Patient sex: M
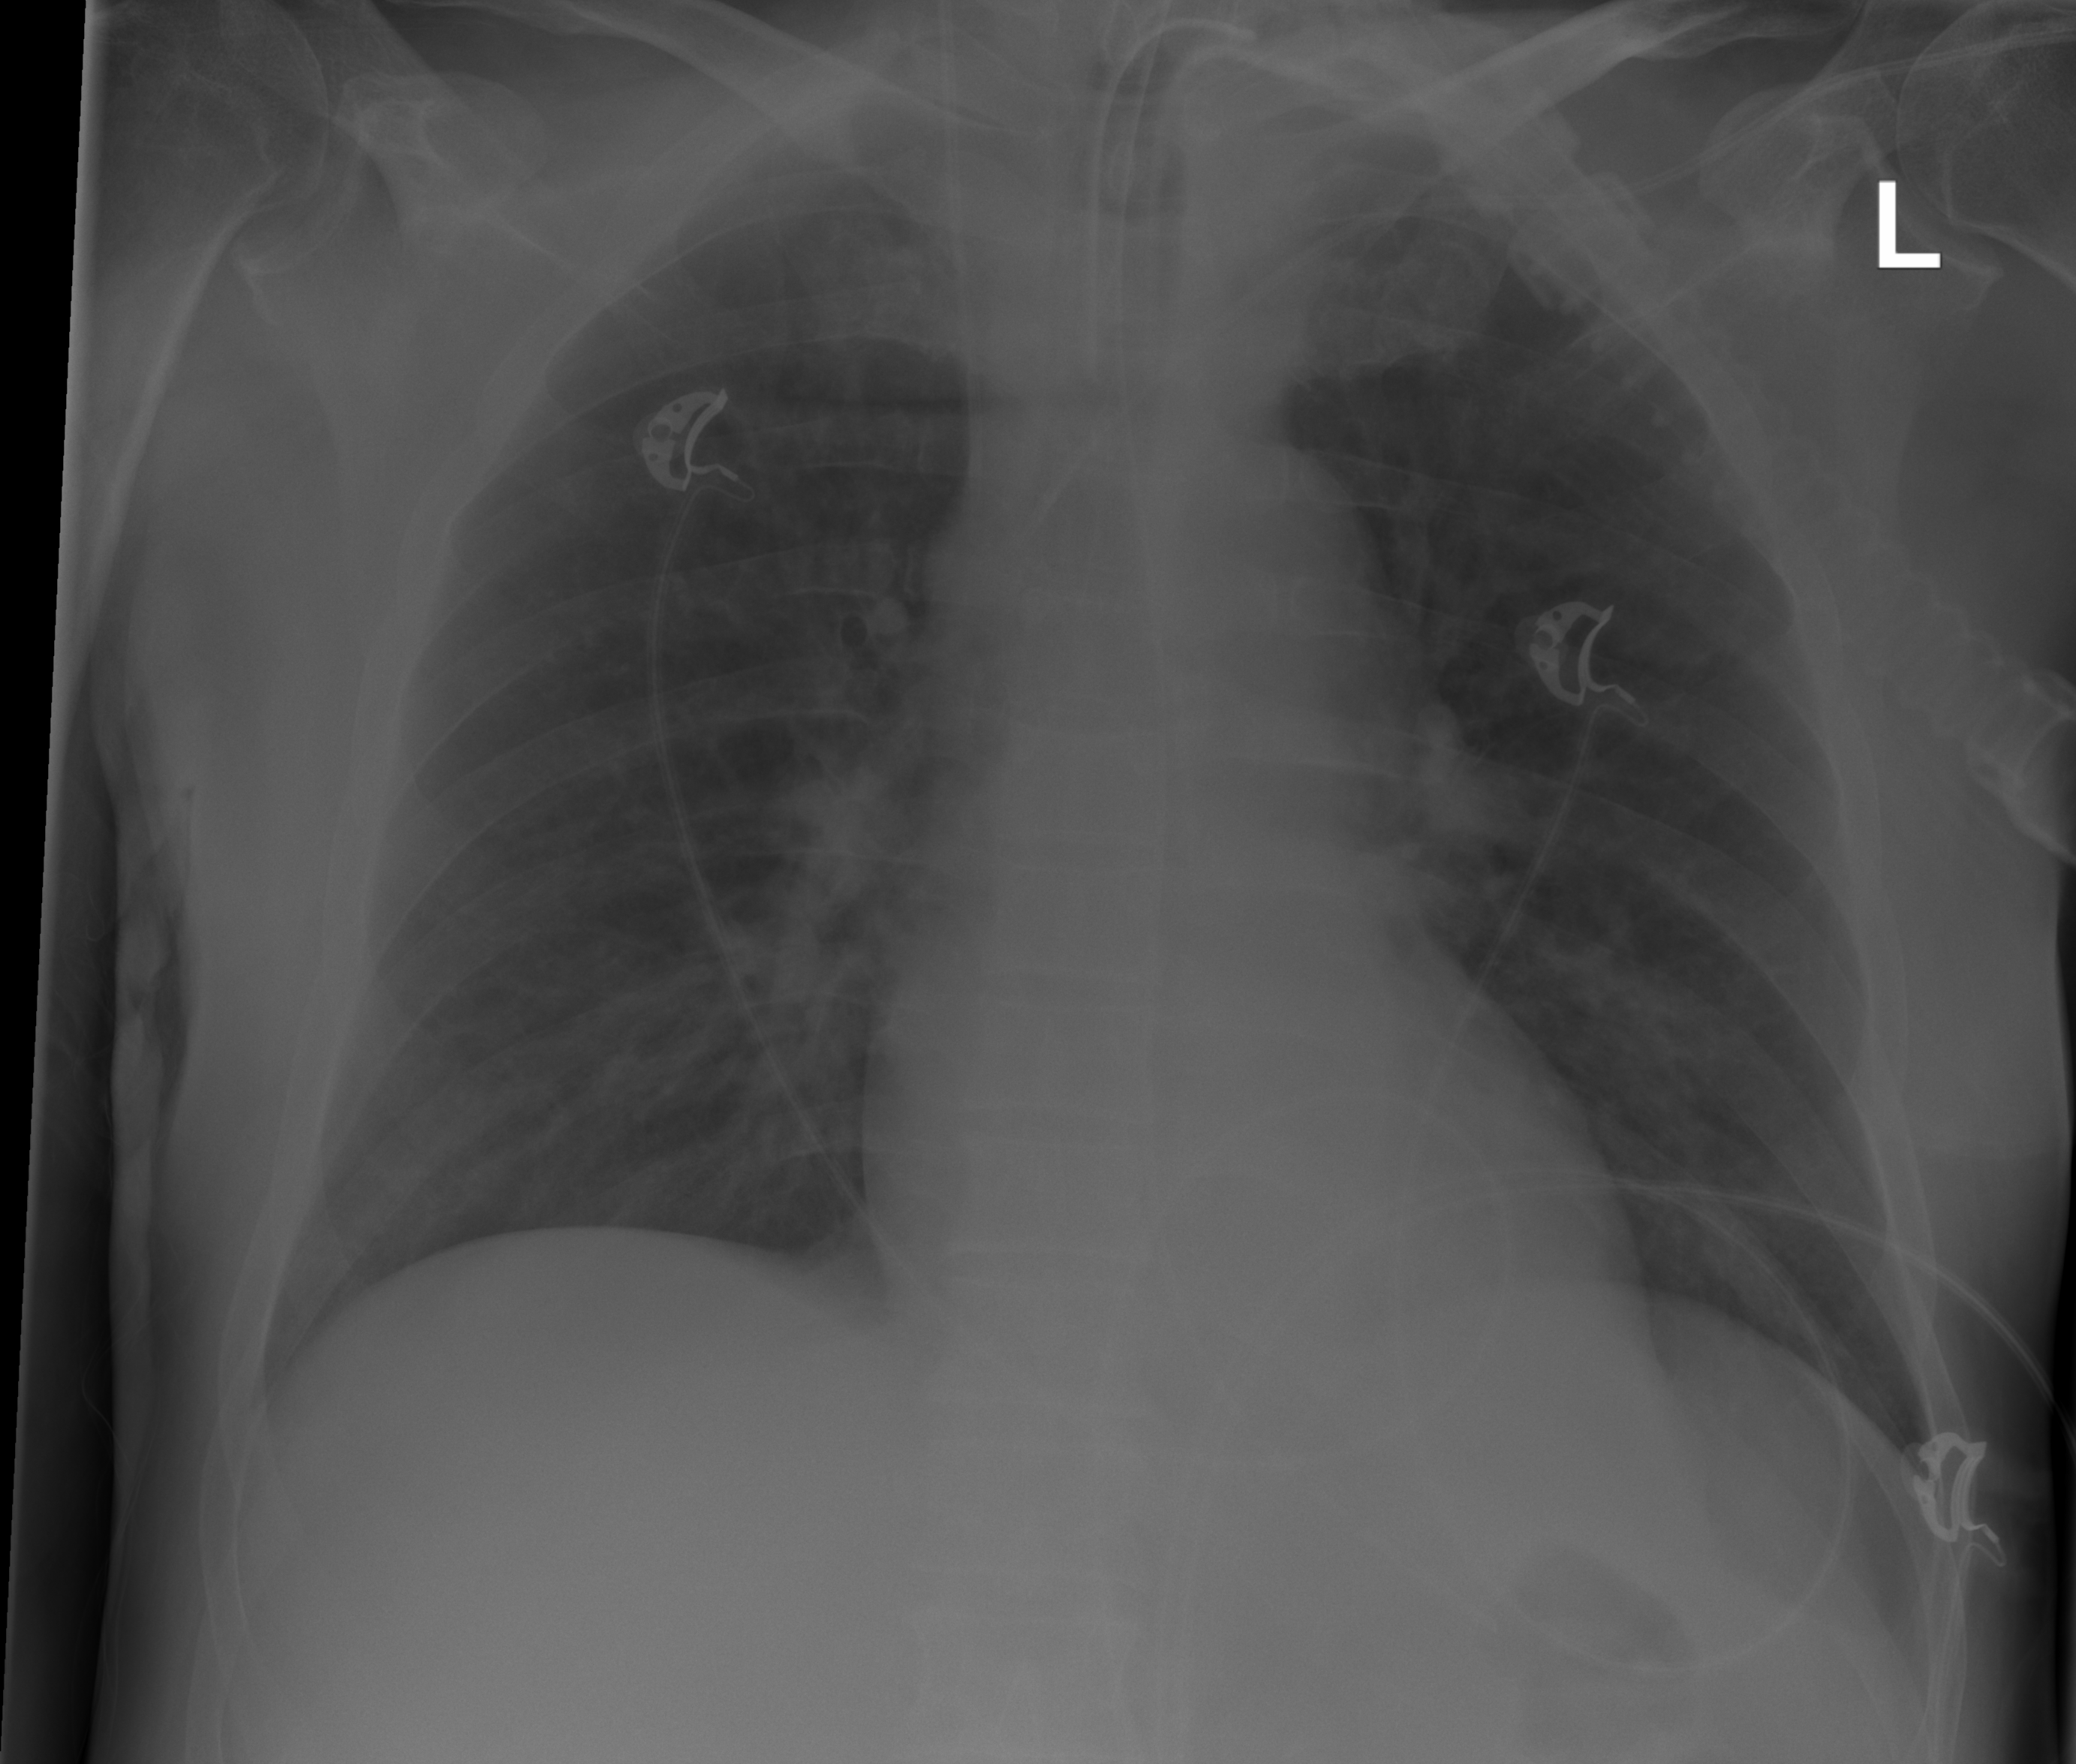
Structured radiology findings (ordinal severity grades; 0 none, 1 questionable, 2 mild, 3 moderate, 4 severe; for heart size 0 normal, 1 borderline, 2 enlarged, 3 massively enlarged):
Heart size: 0
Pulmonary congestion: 0
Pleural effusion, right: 0
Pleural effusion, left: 0
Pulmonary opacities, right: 2
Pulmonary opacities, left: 0
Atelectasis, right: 0
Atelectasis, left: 0